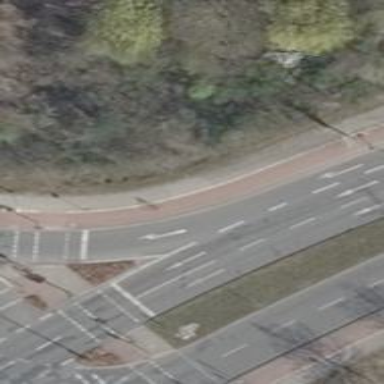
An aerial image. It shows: Tertiary link road with asphalt surface.